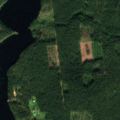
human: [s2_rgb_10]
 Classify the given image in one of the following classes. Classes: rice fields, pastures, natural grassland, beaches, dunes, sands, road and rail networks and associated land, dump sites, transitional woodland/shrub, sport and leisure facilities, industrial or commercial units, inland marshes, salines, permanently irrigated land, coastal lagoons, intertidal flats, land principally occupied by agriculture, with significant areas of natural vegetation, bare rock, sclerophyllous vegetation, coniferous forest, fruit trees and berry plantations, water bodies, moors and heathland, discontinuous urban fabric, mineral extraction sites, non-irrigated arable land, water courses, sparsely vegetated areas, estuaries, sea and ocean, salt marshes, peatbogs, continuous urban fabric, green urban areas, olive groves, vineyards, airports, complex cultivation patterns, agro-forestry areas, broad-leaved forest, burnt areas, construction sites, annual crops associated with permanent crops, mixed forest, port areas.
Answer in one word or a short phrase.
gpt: coniferous forest, water bodies